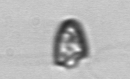
Label: flagellate_morphotype1